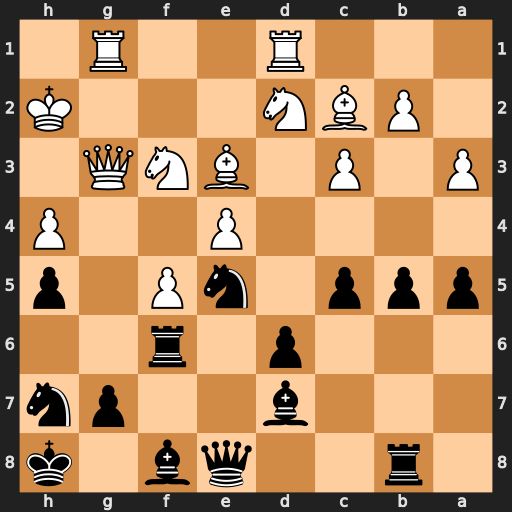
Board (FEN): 1r2qb1k/3b2pn/3p1r2/ppp1nP1p/4P2P/P1P1BNQ1/1PBN3K/3R2R1
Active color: b
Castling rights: -
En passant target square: -
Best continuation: Ng4+ Kh1 Nxe3